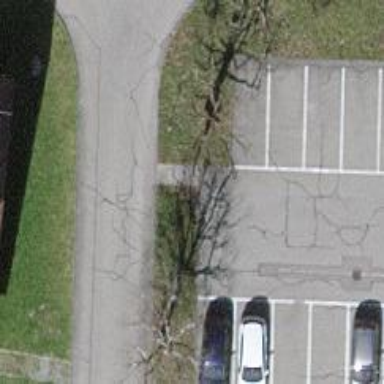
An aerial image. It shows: Parking aisle designated as service road.